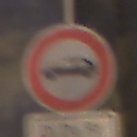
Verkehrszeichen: VerbotPersonenkraftwagen
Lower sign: ZeitangabenMitBeschraenkungAufWochentage3
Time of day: Night
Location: Outdoor (Suburban)
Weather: PartlyCloudy
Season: NotSpecified
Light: Artificial